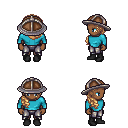
a pixel art fantasy rpg character, female body template, human, dark skin, teal long-sleeve shirt, metal pants, light blonde right-swept hairstyle, chain helm, black shoes, four views (front, back, left, right), 2x2 character sprite sheet, small pixel art, hard edges, no anti-aliasing